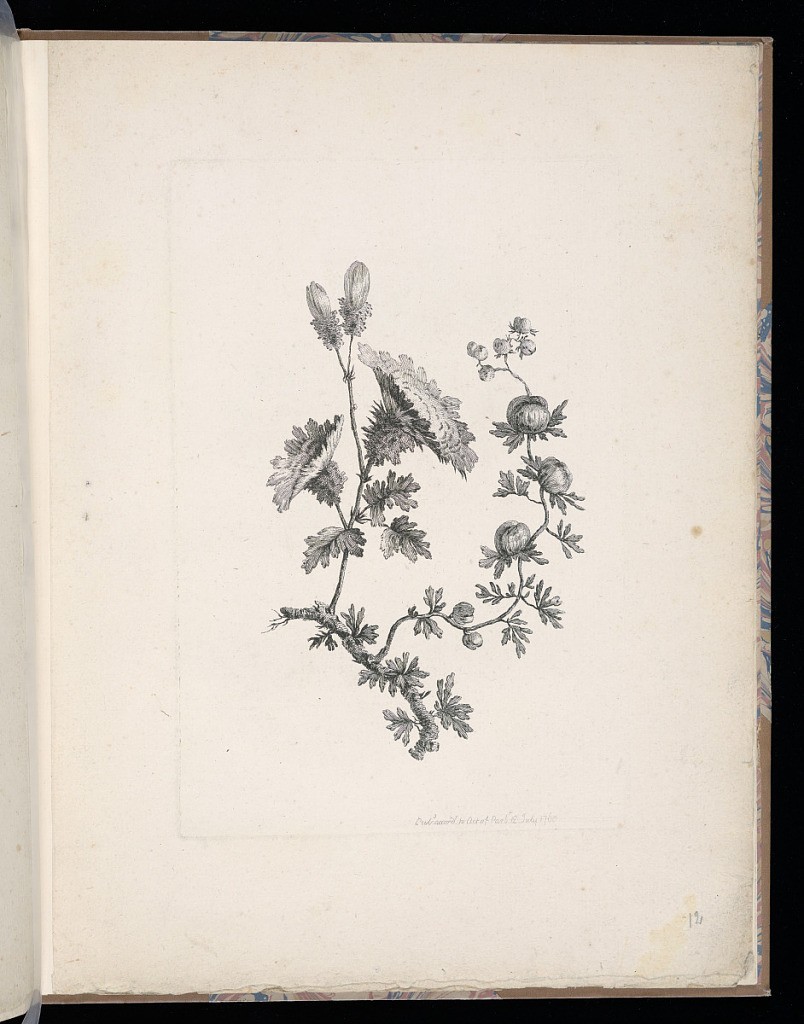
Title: Spray of Flowers
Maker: Jean-Baptiste Pillement, French, 1728–1808
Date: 1760
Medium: Etching on laid paper
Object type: Print
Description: Design for a fantastical chinoiserie spray of flowers with leaves and stems. The plate is dated.